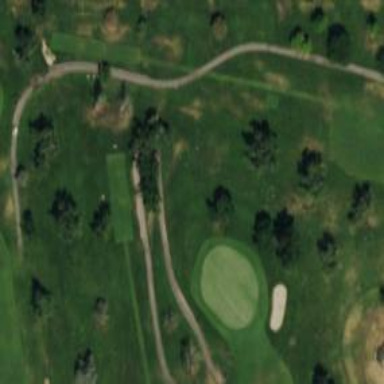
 specifically golf cart path. It has grade1 tracktype suitable for golf carts."